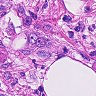
Metastatic tissue present: yes